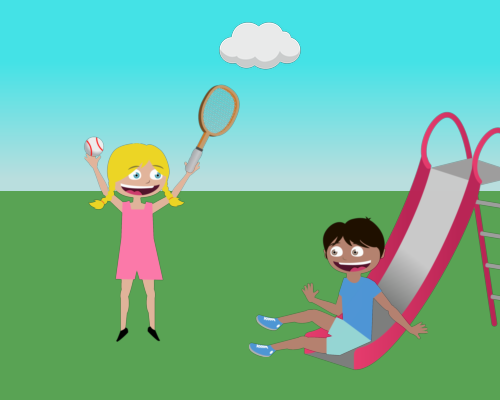
to the left is a happy cheering girl with a baseball and a tennis racket  to the right is a slide with a happy boy sliding down it lastly there is a small cloud top and center